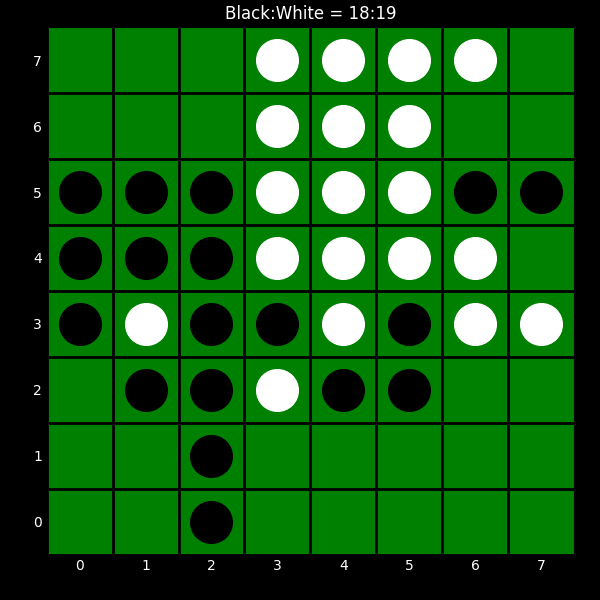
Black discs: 18
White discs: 19